已知 $\triangle ABC$ 的顶点 $A(2,3)$，$AC$ 边上的高 $BH$ 所在直线方程为 $x-2y-1=0$，$AB$ 边上的中线 $CM$ 所在直线方程为 $x+y-3=0$.

(1)求顶点 $C$ 的坐标；

(2)求点 $B$ 到直线 $AC$ 的距离.
【解答】
【答案】(1)$(4,-1)$

(2)$\sqrt{5}$

【分析】(1) 由两直线垂直斜率乘积为 $-1$ 得到直线 $AC$ 斜率，然后写出直线方程，联立方程即可解得点 $C$ 的坐标；

(2) 由点 $B$ 所在直线方程设出点坐标，然后写出中点坐标，代入中点所在直线方程，求得点 $B$ 坐标，结合中线方程，用点到直线距离公式即可求得结果.

【详解】（1）由题意可知直线 $AC \perp BH$，即 $k_{AC} \cdot k_{BH} = -1$，

直线 $BH: x-2y-1=0$，则 $k_{BH} = \frac{1}{2}$，

$\therefore k_{AC} = -2$，则直线 $AC: y-3 = -2(x-2)$，即 $y+2x-7=0$，

联立方程组得 $\begin{cases} x+y-3=0 \\ y+2x-7=0 \end{cases}$，解得 $\begin{cases} x=4 \\ y=-1 \end{cases}$，

即得 $C(4,-1)$.

（2）点 $B$ 在直线 $BH$ 上，设点 $B(2a+1, a)$，

则 $AB$ 中点 $M \left( \frac{2a+3}{2}, \frac{a+3}{2} \right)$ 在直线 $CM$ 上，

则 $\frac{2a+3}{2} + \frac{a+3}{2} - 3 = 0$，解得 $a=0$，即 $B(1,0)$，

$\therefore$ 由（1）可得点 $B$ 到直线 $AC$ 的距离 $d = \frac{|0+2-7|}{\sqrt{1^2+2^2}} = \sqrt{5}$.

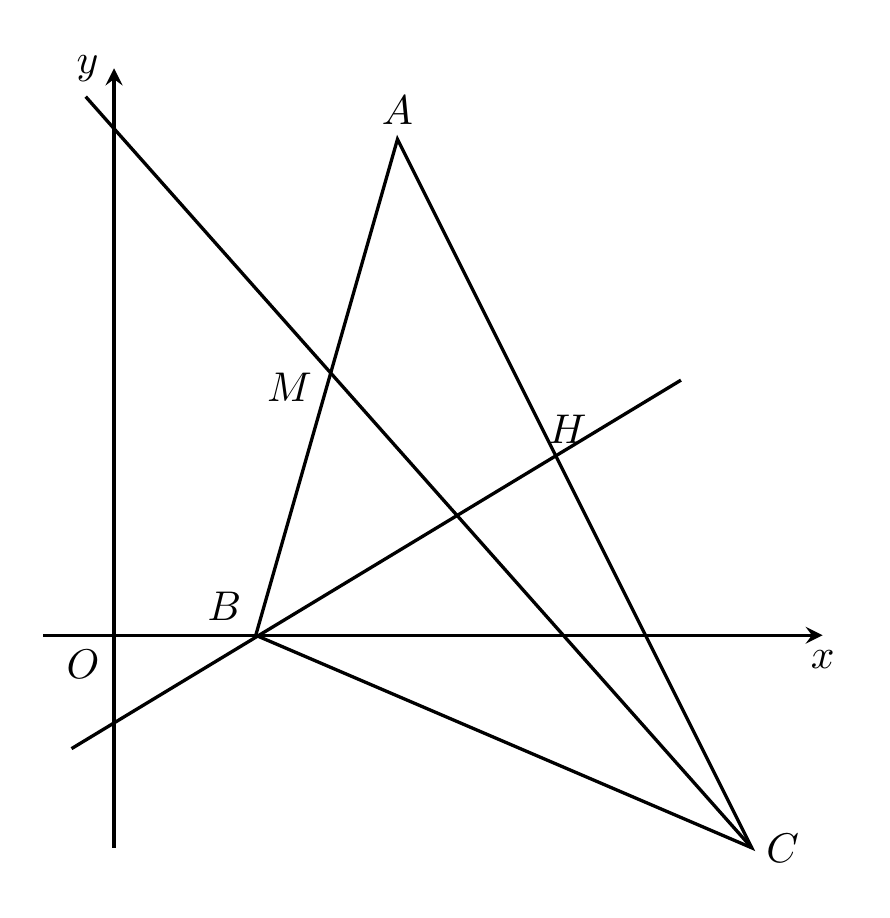